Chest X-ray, PA view. Patient: 74 years old, sex F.
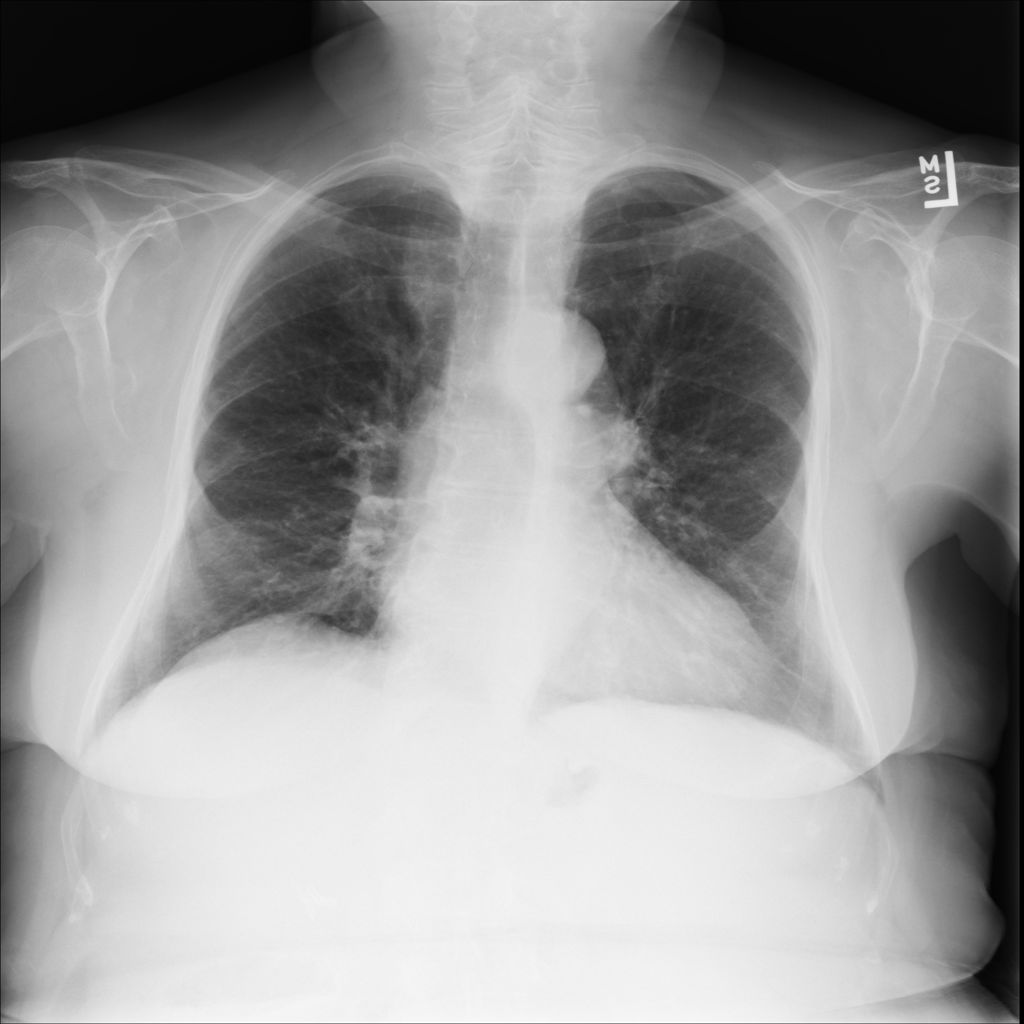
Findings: No Finding